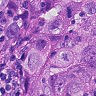
Metastatic tissue present: yes